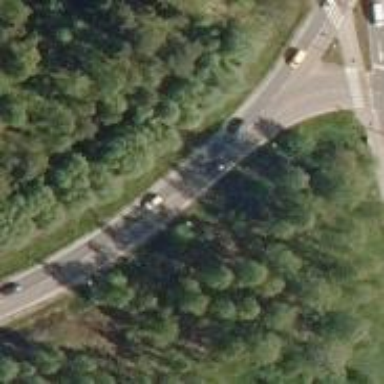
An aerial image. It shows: Asphalt motorway.